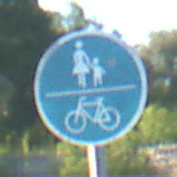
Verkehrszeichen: GemeinsamerGehUndRadweg
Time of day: MorningAfternoon
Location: Outdoor (Nature)
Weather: Clear
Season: NotSpecified
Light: Natural